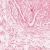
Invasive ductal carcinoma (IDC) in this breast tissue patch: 0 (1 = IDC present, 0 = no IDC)